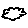
Label: cloud